Question: I've added a gridview into my asp.net webapp. I also added a select button in the gridview. However, when i click the select button in the gridview, i receive this error

Here is my gridview code
'''
<asp:GridView ID="gvnric" runat="server" Align="Center" Width="30%"
BackColor="#CCCCCC" AllowSorting="true" OnSorting="gvnric_Sorting"
BorderColor="#999999" BorderStyle="Solid" BorderWidth="3px" CellPadding="4"
CellSpacing="2" ForeColor="Black" AutoGenerateSelectButton="True"
OnSelectedIndexChanged="gvnric_SelectedIndexChanged" AllowPaging="True"
PageSize="5" OnPageIndexChanging="gvnric_PageIndexChanging">
<FooterStyle BackColor="#CCCCCC" />
<HeaderStyle BackColor="Black" Font-Bold="True" ForeColor="White" />
<PagerStyle BackColor="#CCCCCC" ForeColor="Black" HorizontalAlign="Left" />
<RowStyle BackColor="White" />
<SelectedRowStyle BackColor="#000099" Font-Bold="True" ForeColor="White" />
<SortedAscendingCellStyle BackColor="#F1F1F1" />
<SortedAscendingHeaderStyle BackColor="#808080" />
<SortedDescendingCellStyle BackColor="#CAC9C9" />
<SortedDescendingHeaderStyle BackColor="#383838" />
</asp:GridView>
'''
This format of my gridview code is working out fine for my other page but not for my current one. Why is this so?
This is how i bind my data in the gridview with loadgrid. I uses this loadgrid for the paging
'''
private void LoadGrid()
{
SqlConnection conn = new SqlConnection(ConfigurationManager.ConnectionStrings["ConnectionString"].ConnectionString);
//conn.ConnectionString = "Data Source = localhost; Initial Catalog = MajorProject; Integrated Security= SSPI";
conn.Open();
DataSet ds = new DataSet();
SqlDataAdapter da = new SqlDataAdapter("Select nric as [NRIC] from MemberAccount Where status = 'unverified'", conn);
da.Fill(ds);
gvnric.DataSource = ds.Copy();
gvnric.DataBind();
conn.Close();
}
'''
I also re-bind it using DataBindByDataSet. This time it is for gridview sorting
'''
private DataTable DataBindByDataSet()
{
SqlConnection conn = new SqlConnection(ConfigurationManager.ConnectionStrings["ConnectionString"].ConnectionString);
//conn.ConnectionString = "Data Source = localhost; Initial Catalog = MajorProject; Integrated Security= SSPI";
conn.Open();
DataSet ds = new DataSet();
SqlDataAdapter da = new SqlDataAdapter("Select nric as [NRIC] from MemberAccount Where status = 'unverified'", conn);
da.Fill(ds);
conn.Close();
return ds.Tables[0];
}
'''
All my other pages also uses the 2 different way of binding which assist in the paging and sorting but just not for this gridview. The binding codes are actually the same for both loadgrid and databindbydataset but each have different uses.
I found this <URL> which asked similiar question but it doesn't help.
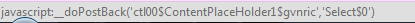
Answer: SelectedIndexChanged code of GridView is wrong to detect row.